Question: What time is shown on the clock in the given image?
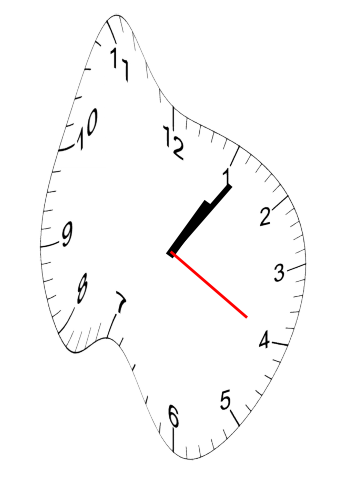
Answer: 01:06:20